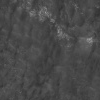
Atmospheric dust classification: not_dusty